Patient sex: M
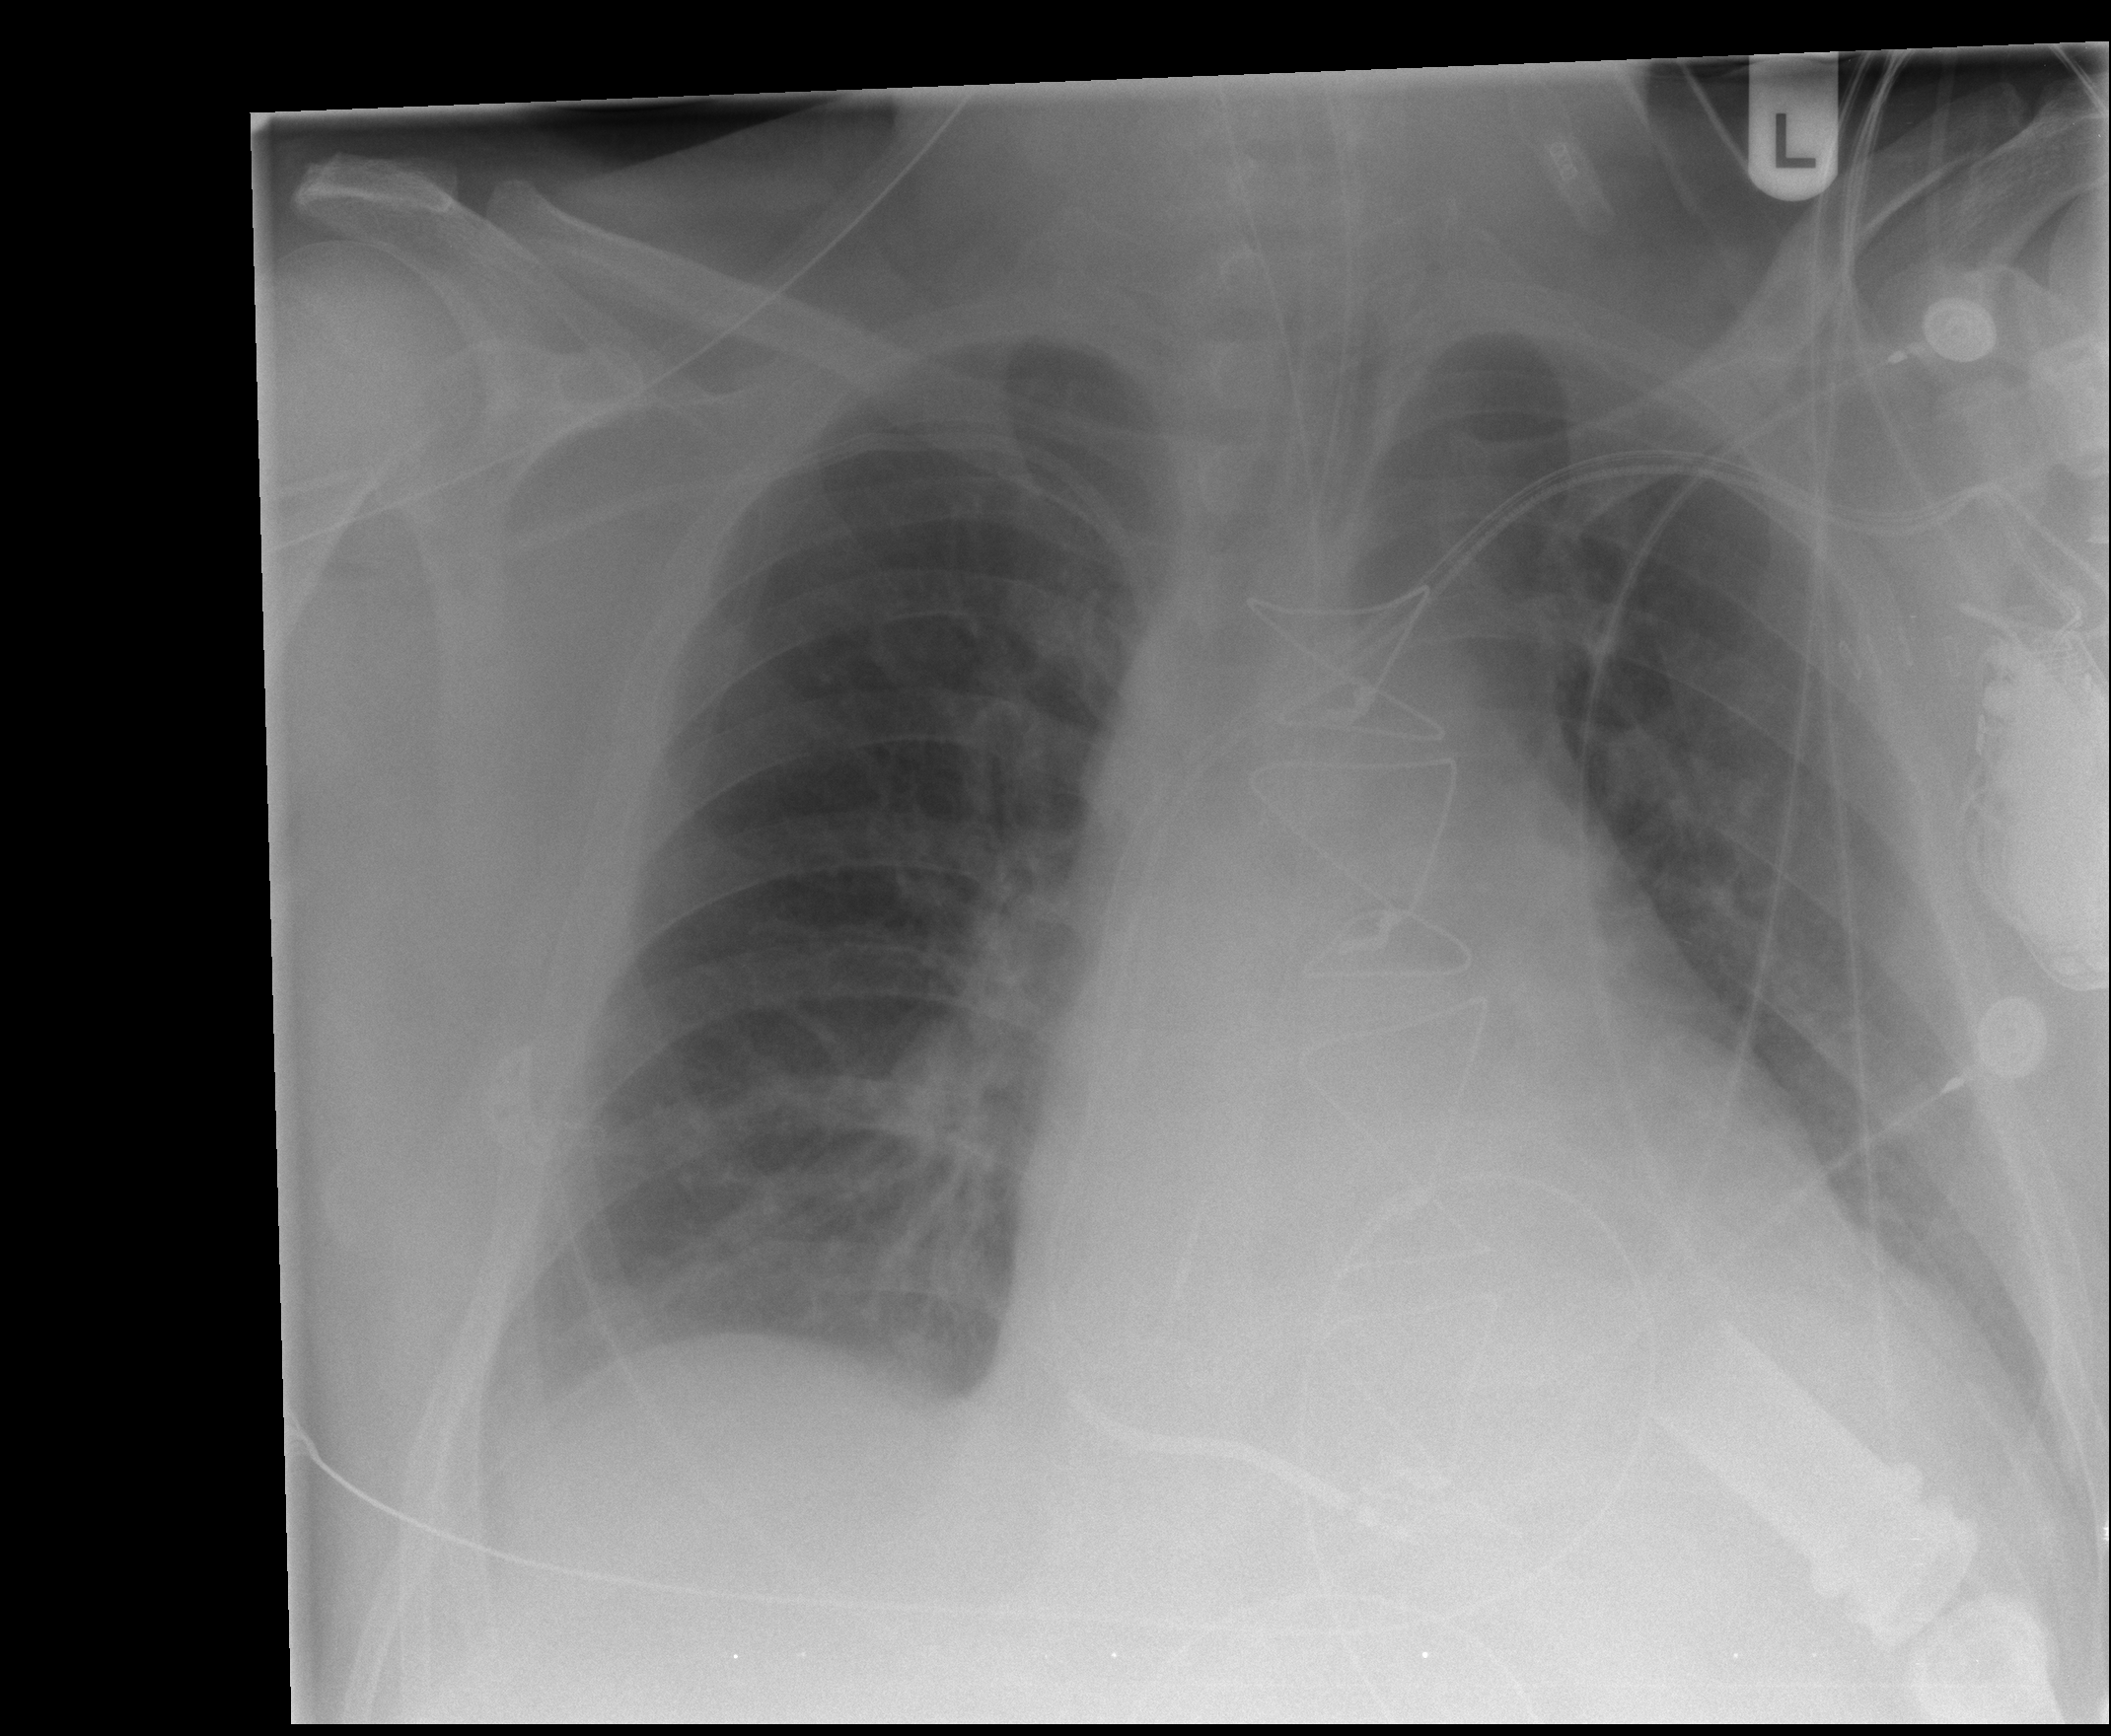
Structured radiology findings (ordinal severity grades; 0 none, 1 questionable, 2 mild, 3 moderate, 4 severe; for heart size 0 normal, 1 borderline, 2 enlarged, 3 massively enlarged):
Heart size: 2
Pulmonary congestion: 0
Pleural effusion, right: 0
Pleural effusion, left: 2
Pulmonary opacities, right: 0
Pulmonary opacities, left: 0
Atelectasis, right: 1
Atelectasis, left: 2